Brain MRI, t1w sequence, axial 2D slice.
Patient: age 52, sex F, weight 75 kg, height 1.65 m
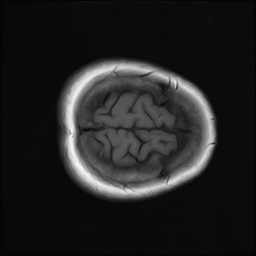